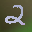
Label: 2